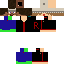
A male human skin with dark skin, wearing brown long hair dressed in a blue hoodie and blue pants, featuring a closed mouth.